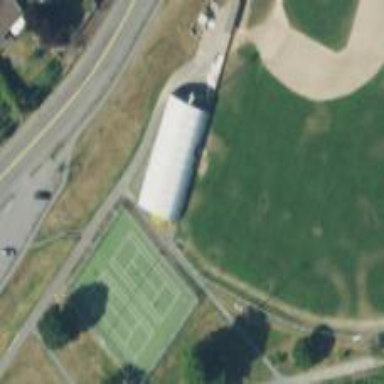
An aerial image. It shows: Chain link fence.